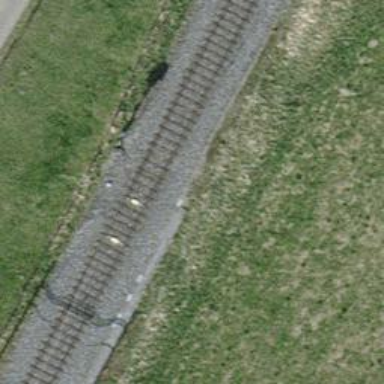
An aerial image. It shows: Railway signal.